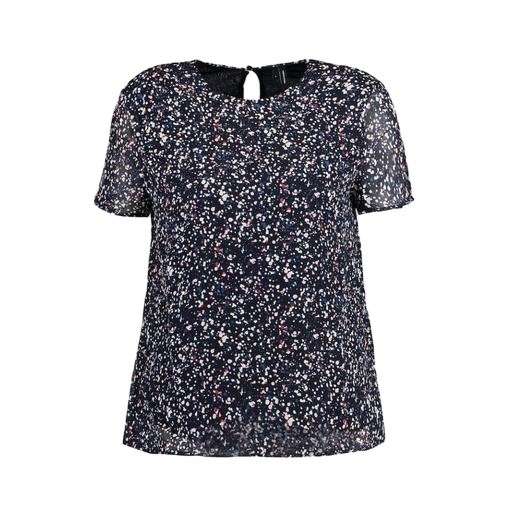
multicolor floral-print t-shirt only macy, blue plus size printed t-shirt only macy, black plus size printed t-shirt only macy, white background